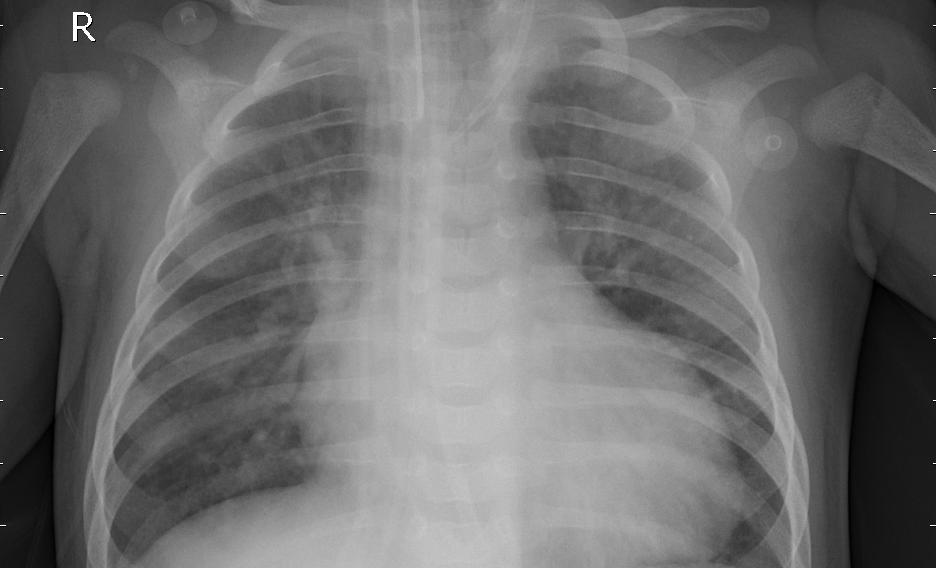
Diagnosis: PNEUMONIA